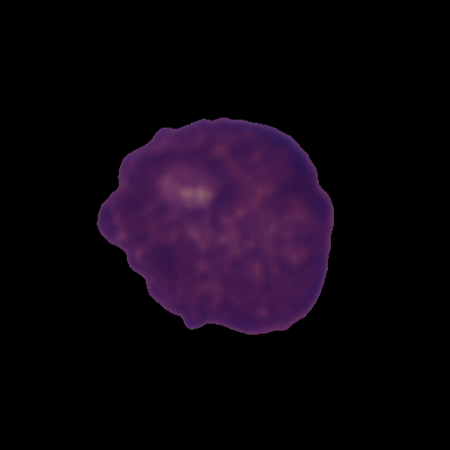
Label: cancer